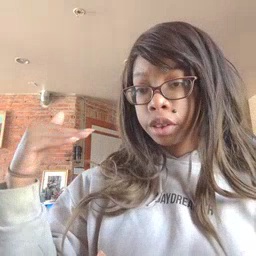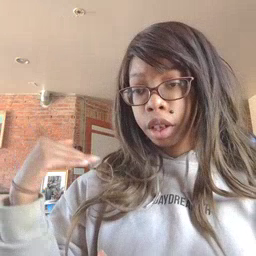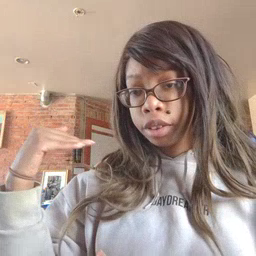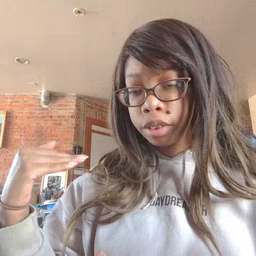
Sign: child